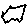
Label: cloud